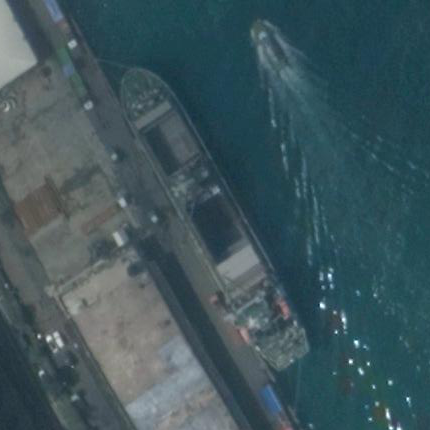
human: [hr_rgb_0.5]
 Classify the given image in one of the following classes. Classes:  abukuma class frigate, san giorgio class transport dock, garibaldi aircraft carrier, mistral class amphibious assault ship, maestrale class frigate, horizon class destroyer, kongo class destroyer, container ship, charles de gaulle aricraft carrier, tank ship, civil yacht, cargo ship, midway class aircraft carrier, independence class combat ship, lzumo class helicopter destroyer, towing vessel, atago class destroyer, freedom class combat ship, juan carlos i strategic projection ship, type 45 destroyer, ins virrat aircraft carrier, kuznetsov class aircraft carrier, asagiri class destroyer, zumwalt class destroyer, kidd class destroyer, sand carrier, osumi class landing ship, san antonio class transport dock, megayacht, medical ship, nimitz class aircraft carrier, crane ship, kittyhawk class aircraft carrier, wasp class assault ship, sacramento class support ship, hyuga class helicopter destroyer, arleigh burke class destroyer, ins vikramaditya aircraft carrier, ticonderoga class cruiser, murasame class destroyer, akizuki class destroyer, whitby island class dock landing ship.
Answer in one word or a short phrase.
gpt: Cargo ship